Question: I have a spritesheet and I want to use step() to animate it.
All the css examples I can find use a sprite sheet that is 1xnumFrames
my sprite sheet is 3x5. I am looking for a pure css solution.
I tried the following but I can see the steps in between instead of stepping it slides from one to the other.
css
'''
@-webkit-keyframes crystal-wave {
0.0% {background-position: 0px 0px;}
7.14286% {background-position: -270px 0px;}
14.28571% {background-position: -540px 0px;}
21.42857% {background-position: 0px -314px;}
28.57143% {background-position: -270px -314px;}
35.71429% {background-position: -540px -314px;}
42.85714% {background-position: 0px -628px;}
50.0% {background-position: -270px -628px;}
57.14286% {background-position: -540px -628px;}
64.28571% {background-position: 0px -942px;}
71.42857% {background-position: -270px -942px;}
78.57143% {background-position: -540px -942px;}
85.71429% {background-position: 0px -1256px;}
92.85714% {background-position: -270px -1256px;}
100.0% {background-position: -540px -1256px;}
}
@-moz-keyframes crystal-wave {
0.0% {background-position: 0px 0px;}
7.14286% {background-position: -270px 0px;}
14.28571% {background-position: -540px 0px;}
21.42857% {background-position: 0px -314px;}
28.57143% {background-position: -270px -314px;}
35.71429% {background-position: -540px -314px;}
42.85714% {background-position: 0px -628px;}
50.0% {background-position: -270px -628px;}
57.14286% {background-position: -540px -628px;}
64.28571% {background-position: 0px -942px;}
71.42857% {background-position: -270px -942px;}
78.57143% {background-position: -540px -942px;}
85.71429% {background-position: 0px -1256px;}
92.85714% {background-position: -270px -1256px;}
100.0% {background-position: -540px -1256px;}
}
@-o-keyframes crystal-wave {
0.0% {background-position: 0px 0px;}
7.14286% {background-position: -270px 0px;}
14.28571% {background-position: -540px 0px;}
21.42857% {background-position: 0px -314px;}
28.57143% {background-position: -270px -314px;}
35.71429% {background-position: -540px -314px;}
42.85714% {background-position: 0px -628px;}
50.0% {background-position: -270px -628px;}
57.14286% {background-position: -540px -628px;}
64.28571% {background-position: 0px -942px;}
71.42857% {background-position: -270px -942px;}
78.57143% {background-position: -540px -942px;}
85.71429% {background-position: 0px -1256px;}
92.85714% {background-position: -270px -1256px;}
100.0% {background-position: -540px -1256px;}
}
@keyframes crystal-wave {
0.0% {background-position: 0px 0px;}
7.14286% {background-position: -270px 0px;}
14.28571% {background-position: -540px 0px;}
21.42857% {background-position: 0px -314px;}
28.57143% {background-position: -270px -314px;}
35.71429% {background-position: -540px -314px;}
42.85714% {background-position: 0px -628px;}
50.0% {background-position: -270px -628px;}
57.14286% {background-position: -540px -628px;}
64.28571% {background-position: 0px -942px;}
71.42857% {background-position: -270px -942px;}
78.57143% {background-position: -540px -942px;}
85.71429% {background-position: 0px -1256px;}
92.85714% {background-position: -270px -1256px;}
100.0% {background-position: -540px -1256px;}
}
.crystal-waving {
/*width:14.94%;
height:23.31%;
left:22.66%;
top:37.24%;*/
border: solid thin red;
background: url("cc.png") no-repeat left top;
-webkit-animation: crystal-wave 5s steps(15) infinite; /* Safari 4+ */
-moz-animation: crystal-wave 5s steps(15) infinite; /* Fx 5+ */
-o-animation: crystal-wave 5s steps(15) infinite; /* Opera 12+ */
animation: crystal-wave 5s steps(15) infinite; /* IE 10+, Fx 29+ */
}
'''
html
'''
<div class="crystal-waving" style="width:276px; height:372px;"></div>
'''

Here is the texture atlas
'''
<?xml version="1.0" encoding="UTF-16"?>
<TextureAtlas imagePath="button_cc.png">
<!-- Created with Adobe Flash CS6 version 12.0.2.529 -->
<!-- http://www.adobe.com/products/flash.html -->
<SubTexture name="Button_CC0000" x="0" y="0" width="270" height="314"/>
<SubTexture name="Button_CC0001" x="270" y="0" width="270" height="314"/>
<SubTexture name="Button_CC0002" x="540" y="0" width="270" height="314"/>
<SubTexture name="Button_CC0003" x="0" y="314" width="270" height="314"/>
<SubTexture name="Button_CC0004" x="270" y="314" width="270" height="314"/>
<SubTexture name="Button_CC0005" x="540" y="314" width="270" height="314"/>
<SubTexture name="Button_CC0006" x="0" y="628" width="270" height="314"/>
<SubTexture name="Button_CC0007" x="270" y="628" width="270" height="314"/>
<SubTexture name="Button_CC0008" x="540" y="628" width="270" height="314"/>
<SubTexture name="Button_CC0009" x="0" y="942" width="270" height="314"/>
<SubTexture name="Button_CC0010" x="270" y="942" width="270" height="314"/>
<SubTexture name="Button_CC0011" x="540" y="942" width="270" height="314"/>
<SubTexture name="Button_CC0012" x="0" y="1256" width="270" height="314"/>
<SubTexture name="Button_CC0013" x="270" y="1256" width="270" height="314"/>
<SubTexture name="Button_CC0014" x="540" y="1256" width="270" height="314"/>
</TextureAtlas>
'''
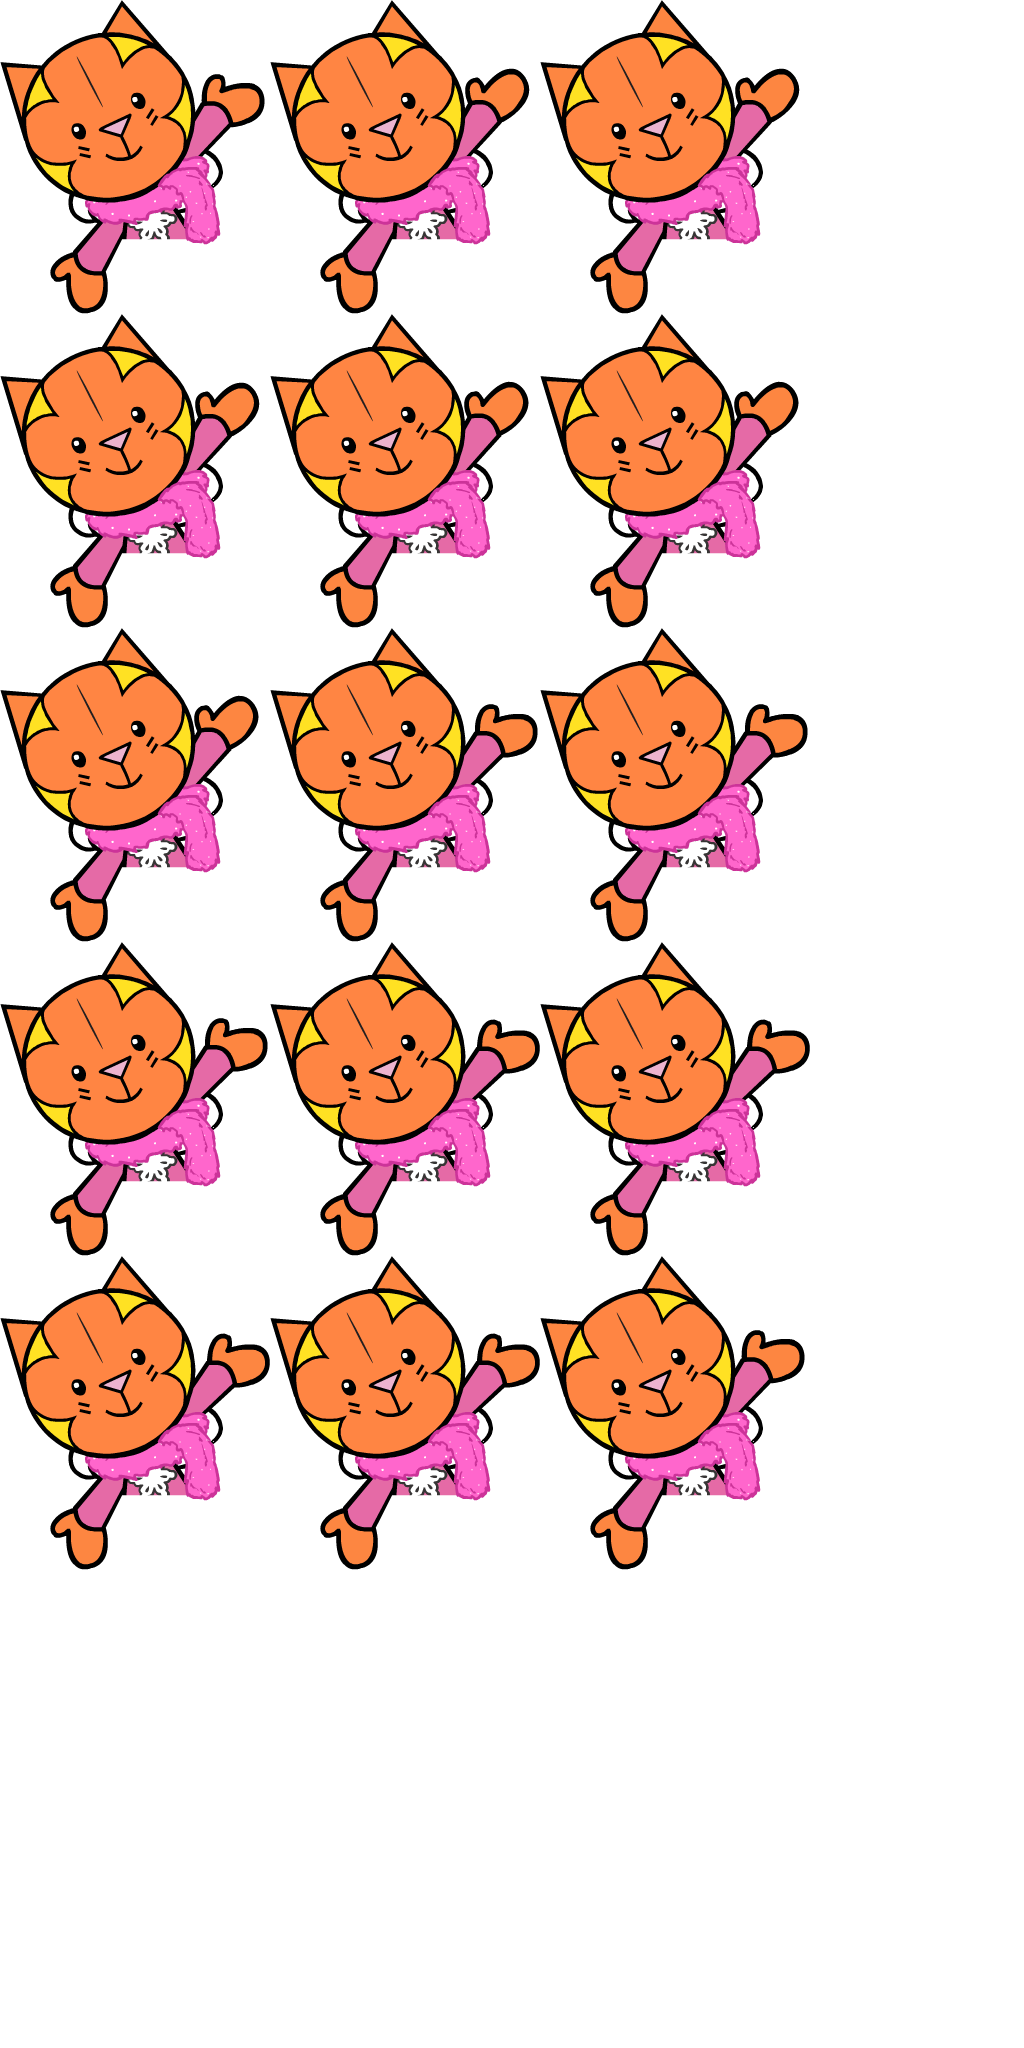
Answer: I'm not sure how you're going to accomplish this with 'step()'. Normally I've seen 'step' animations specified using a start and end condition, and letting 'step' take care of the tweening for you. Since you're specifying the tweening conditions in your keyframes, you'd have to make sure the math matches exactly, which is going to be impossible (100/14 doesn't give you an evenly divisible number).
I'd really explore ways you might be able to use a linear sprite sheet. If your workflow doesn't support it out of the box, perhaps you could restructure it in "post" using a tool like <URL> to slice the 2D image and recompose it into a linear one.
Finally, if you're unable to use linear sprite sheet at all, the only solution I can think of is to specify "boundary" keyframes that bracket your actual transition points, such that the animation happens in a very short period of time:
'''
0.0% {background-position: 0px 0px;}
7.14285% {background-position: 0px 0px;}
7.14286% {background-position: -270px 0px;}
14.28570% {background-position: -270px 0px;}
14.28571% {background-position: -540px 0px;}
...
etc.
'''
<URL>
Good luck.